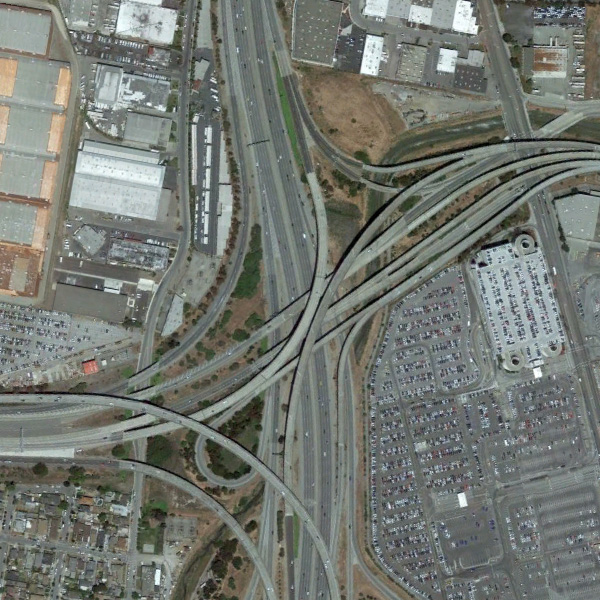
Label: Viaduct